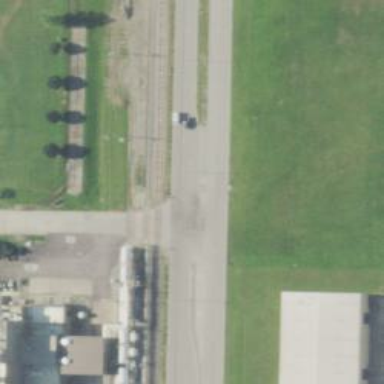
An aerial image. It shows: Railway level crossing.